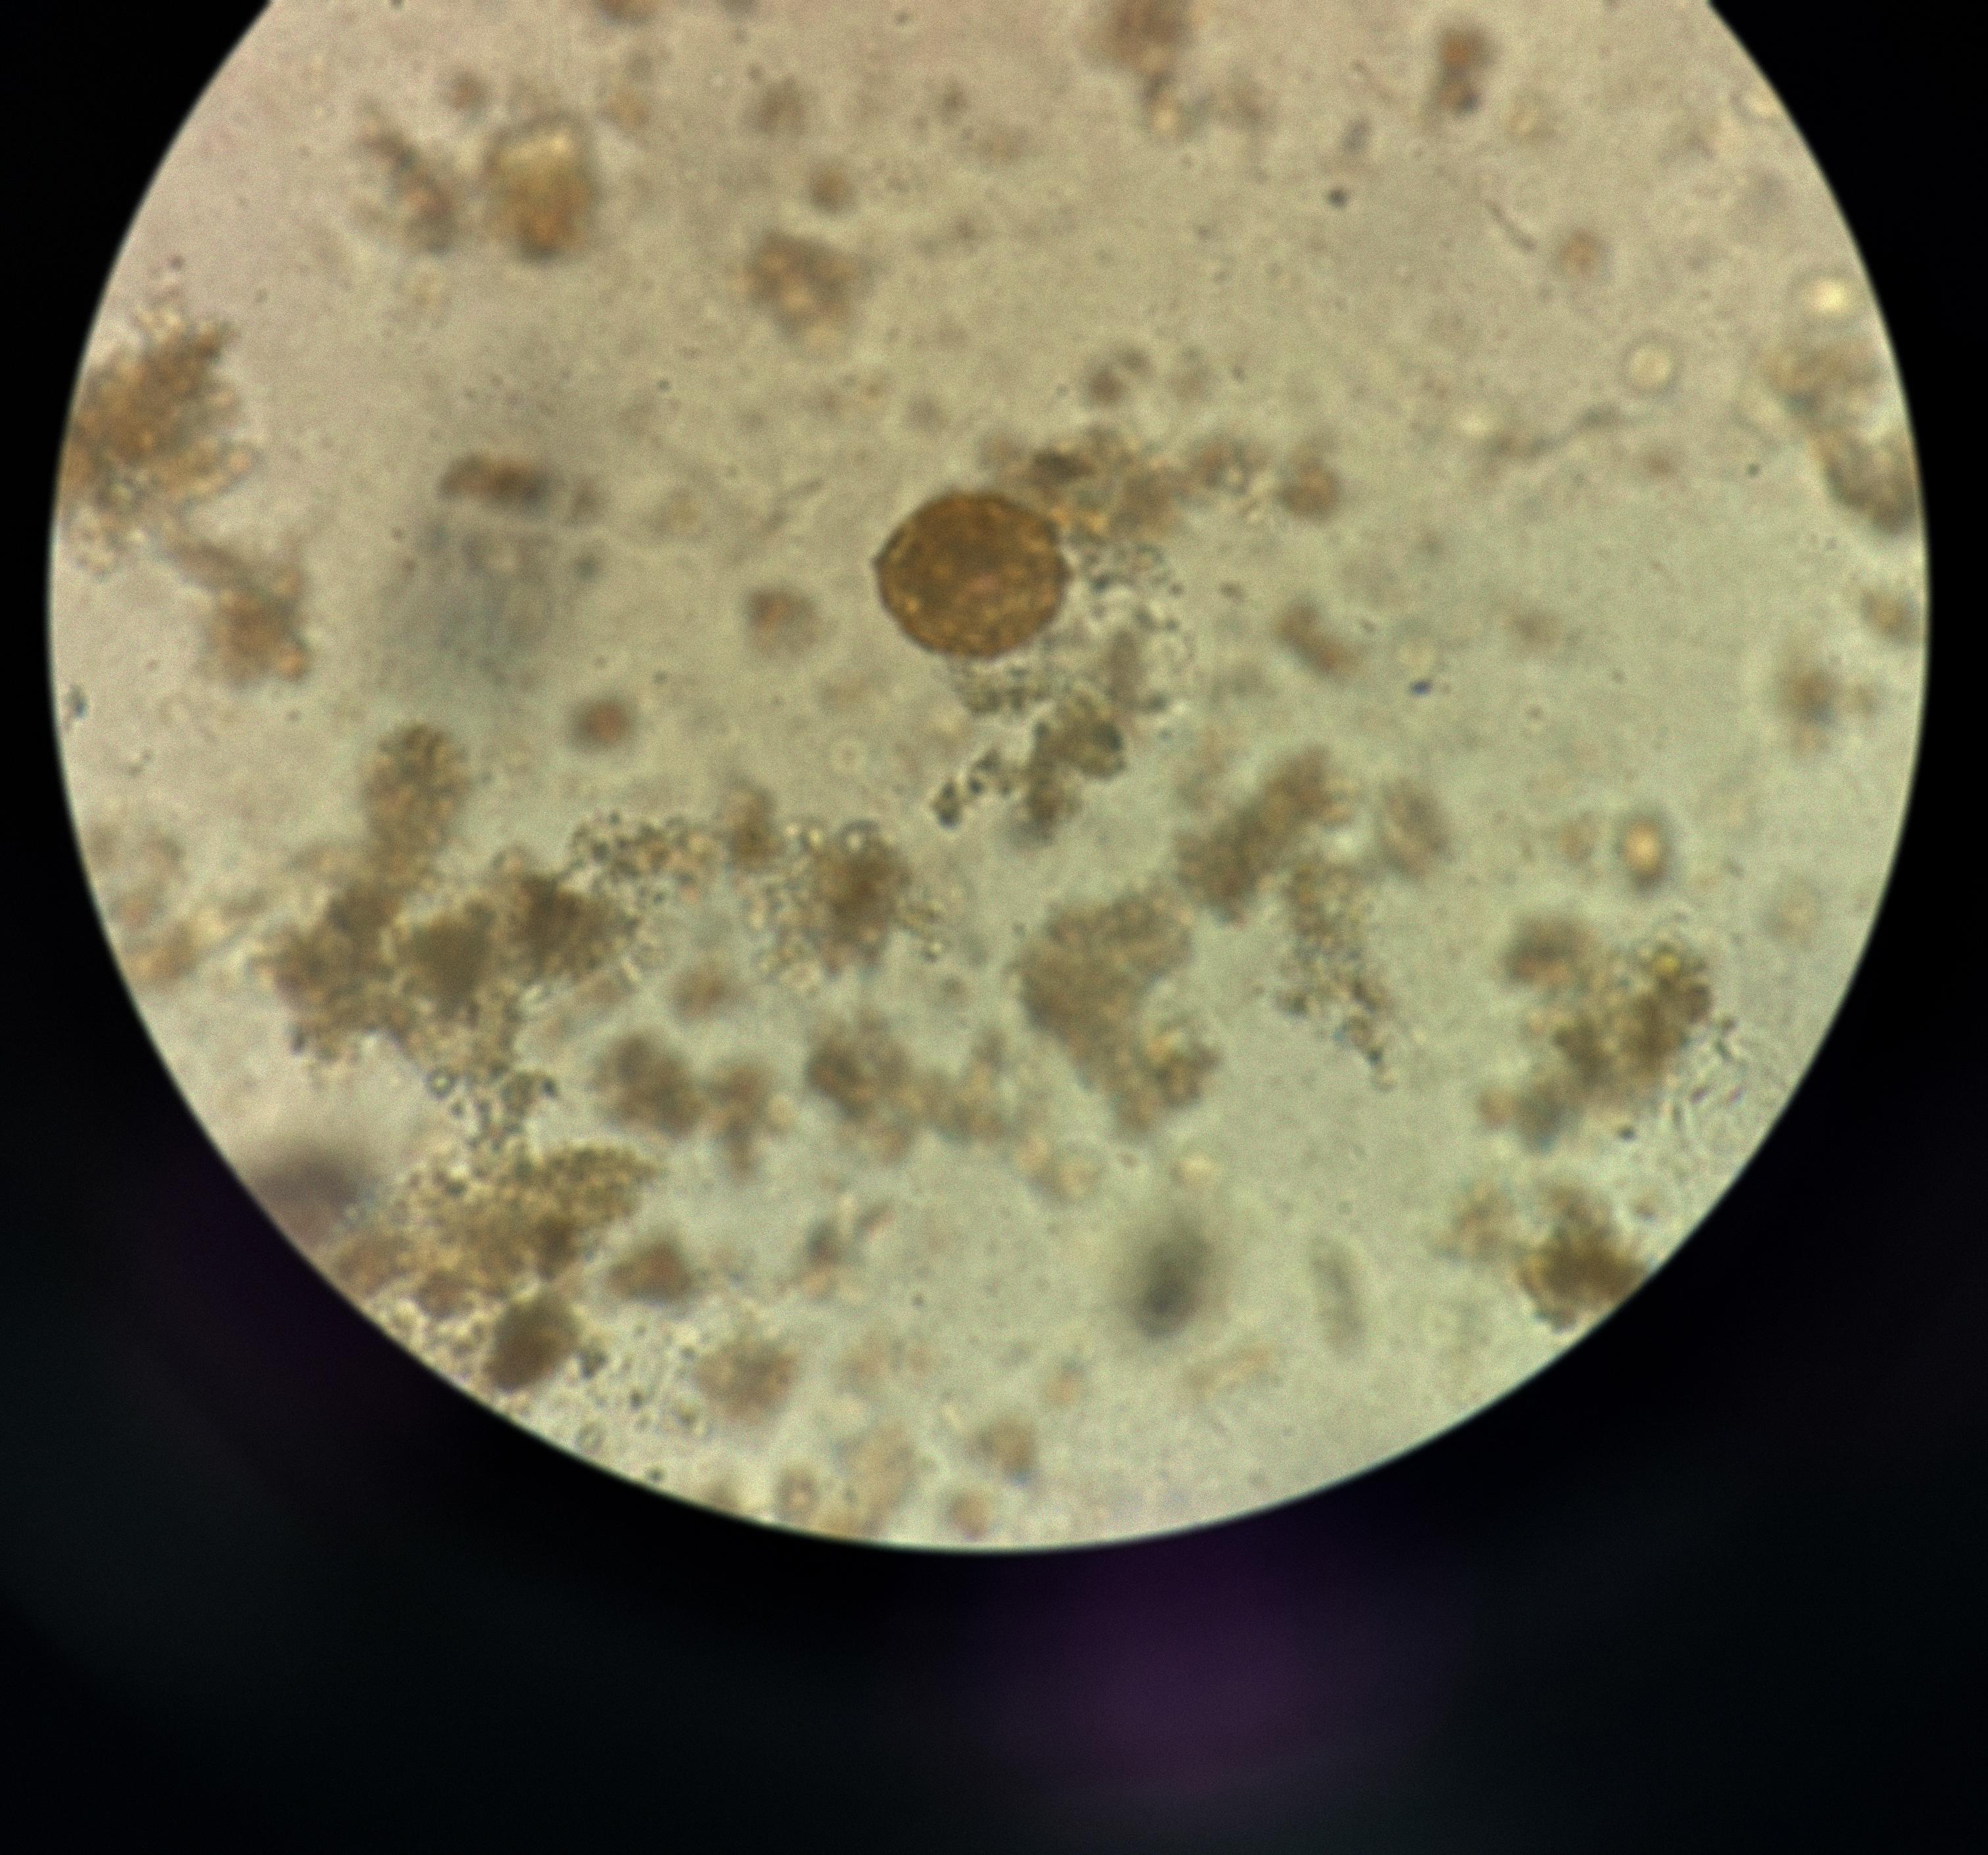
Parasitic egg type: Ascaris lumbricoides